高一 · 计数
对于任意正整数 $n$, 用 WHLE 语句描述求 $S=1 \times \frac{1}{2} \times \frac{1}{3} \times \frac{1}{4} \times \cdots \times \frac{1}{n}$ 的值的算法如下:

请试着用 UNTIL 语句描述.
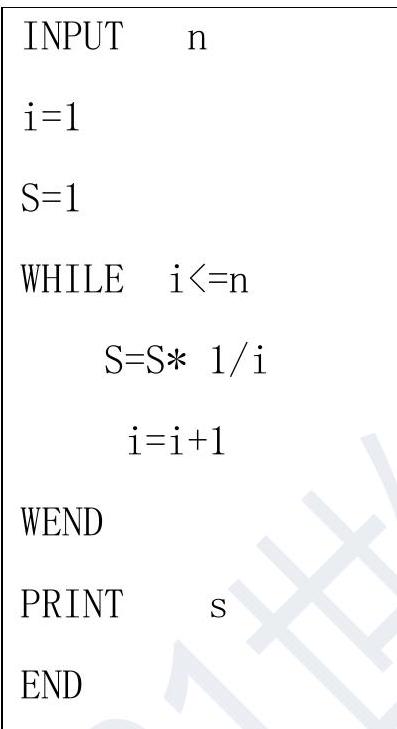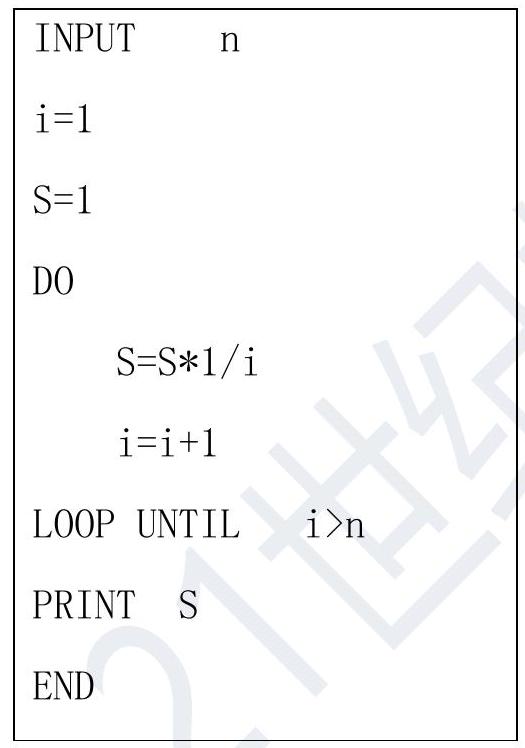
答案: UNTIL 语句描述如下: